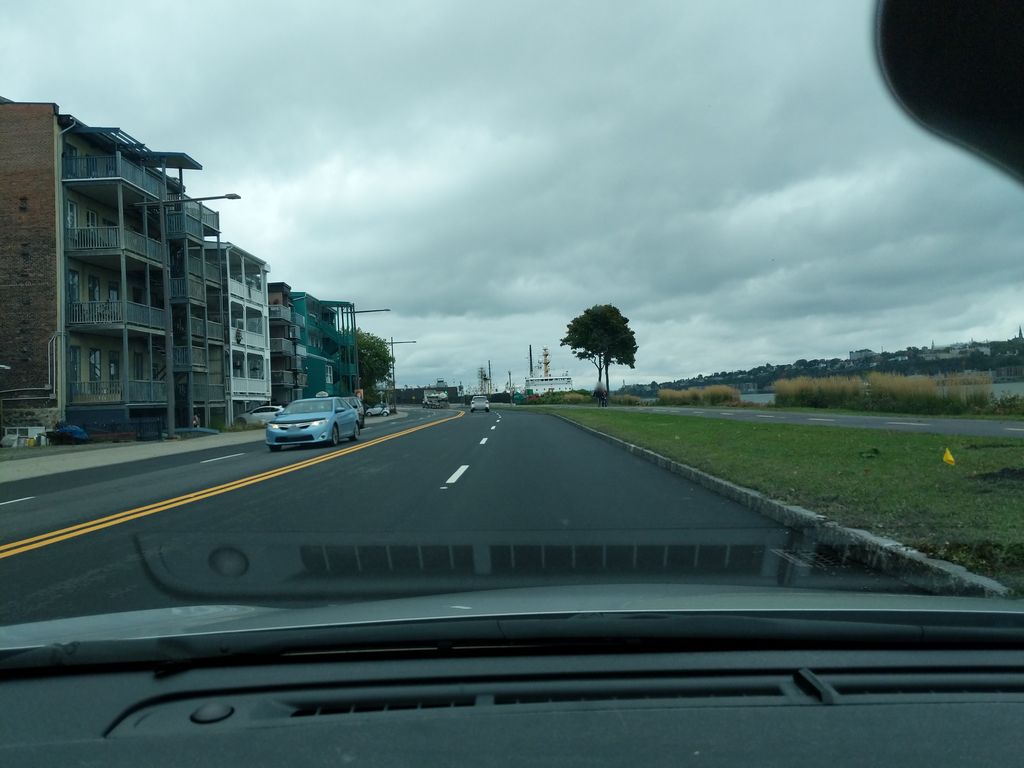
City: quebec_city